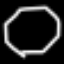
Label: octagon